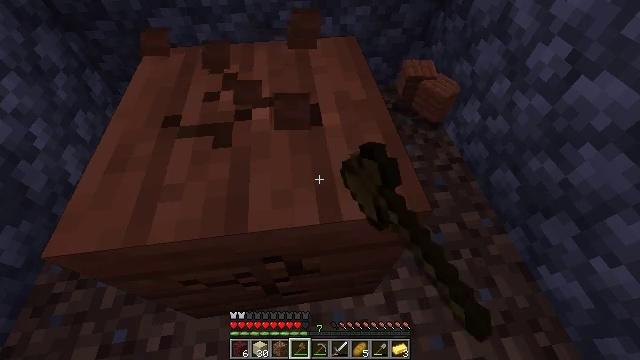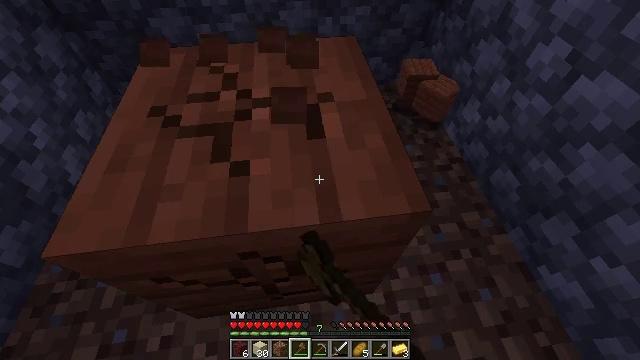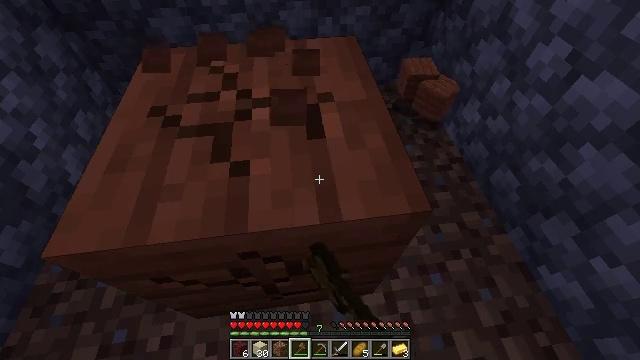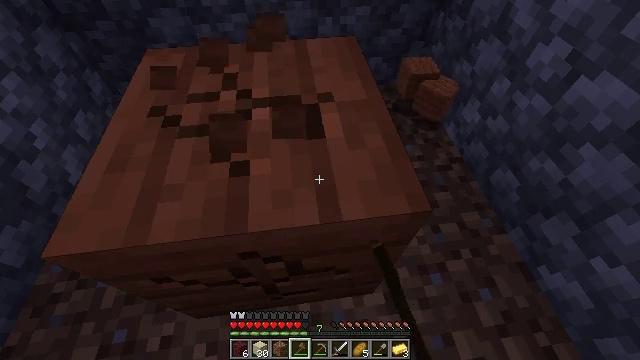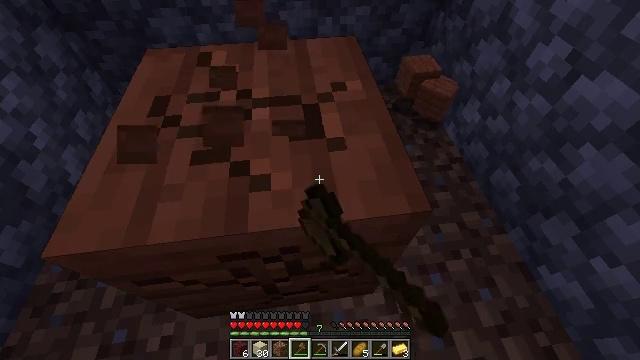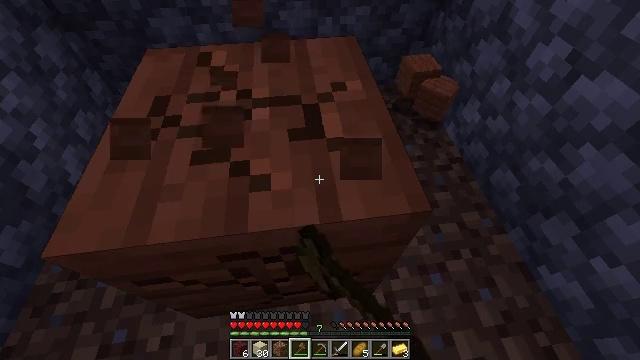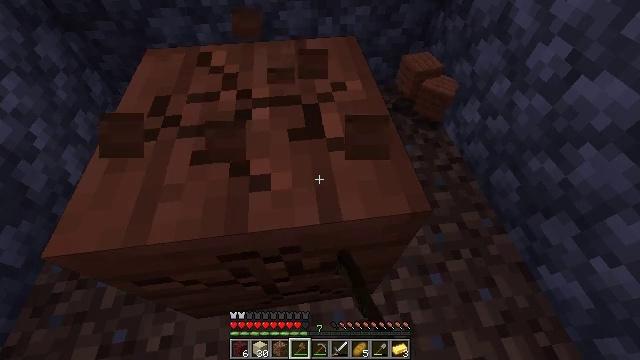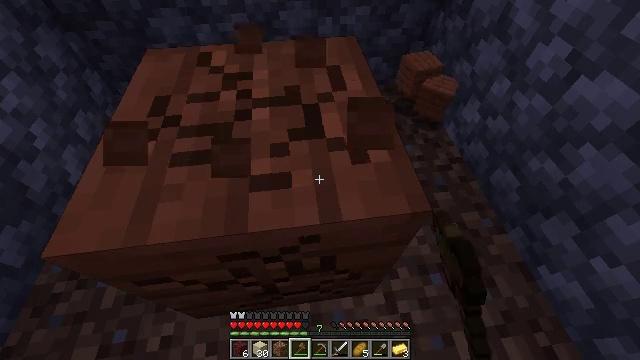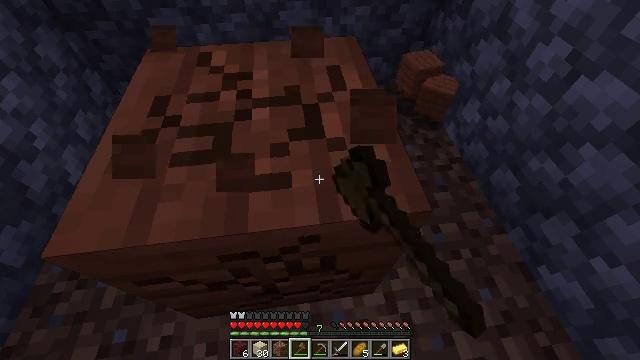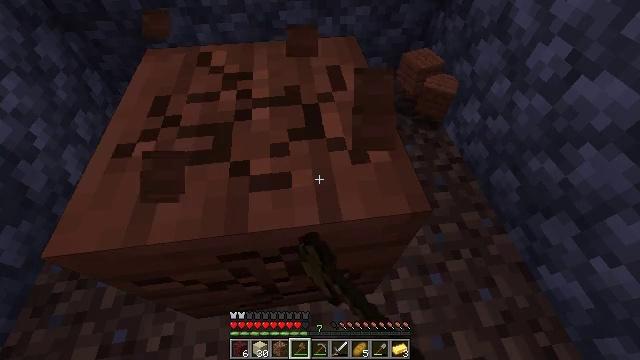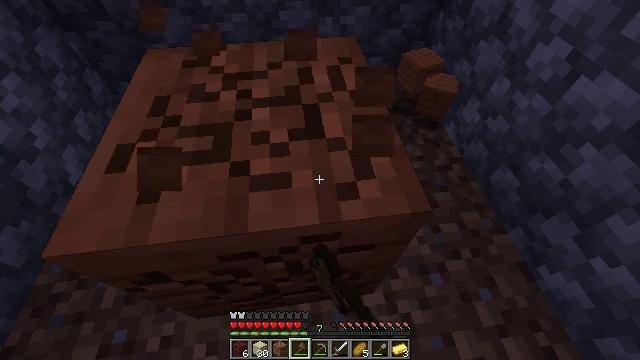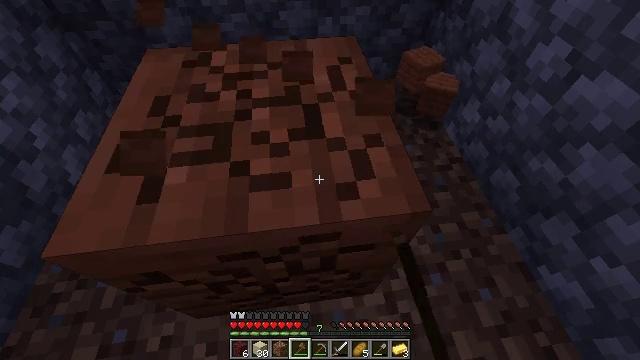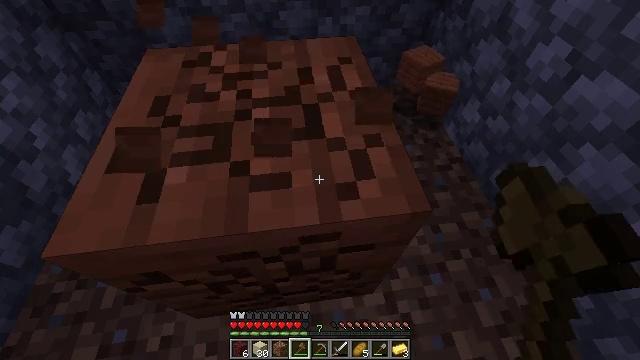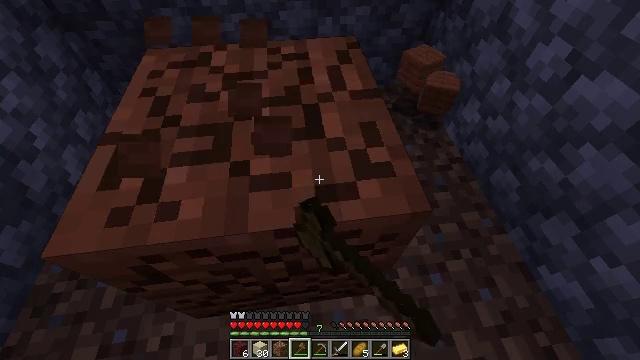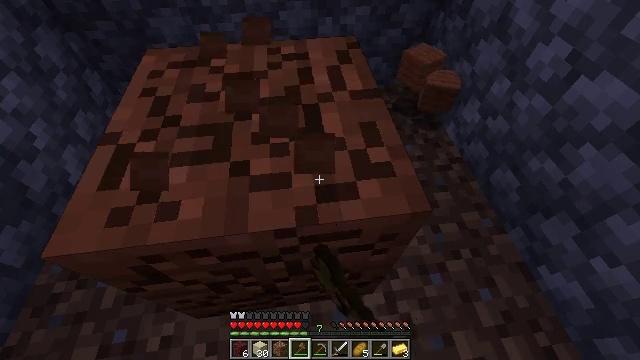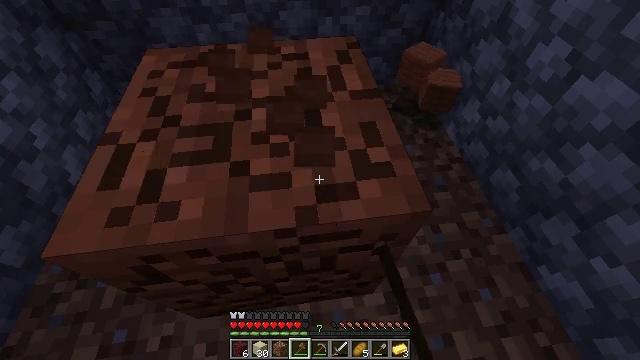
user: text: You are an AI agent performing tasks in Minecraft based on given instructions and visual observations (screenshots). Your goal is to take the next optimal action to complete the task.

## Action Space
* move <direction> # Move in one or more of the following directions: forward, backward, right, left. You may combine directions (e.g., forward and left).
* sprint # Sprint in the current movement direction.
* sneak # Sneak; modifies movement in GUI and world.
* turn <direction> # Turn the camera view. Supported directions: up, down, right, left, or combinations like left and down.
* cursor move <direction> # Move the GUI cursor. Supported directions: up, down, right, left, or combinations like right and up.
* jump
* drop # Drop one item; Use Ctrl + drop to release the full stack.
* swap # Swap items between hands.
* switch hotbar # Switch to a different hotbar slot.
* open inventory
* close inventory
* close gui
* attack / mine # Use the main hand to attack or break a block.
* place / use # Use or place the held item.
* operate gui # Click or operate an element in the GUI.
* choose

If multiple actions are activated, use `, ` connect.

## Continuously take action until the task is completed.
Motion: motion action
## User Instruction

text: Remove acacia planks from a building.
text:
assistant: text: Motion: attack / mine
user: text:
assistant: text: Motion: attack / mine
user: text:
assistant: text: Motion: attack / mine
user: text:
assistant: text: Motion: attack / mine
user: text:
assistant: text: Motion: attack / mine
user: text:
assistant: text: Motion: attack / mine
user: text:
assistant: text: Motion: attack / mine
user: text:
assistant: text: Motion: attack / mine
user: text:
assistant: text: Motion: attack / mine
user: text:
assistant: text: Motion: attack / mine
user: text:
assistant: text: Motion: attack / mine
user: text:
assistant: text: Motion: attack / mine
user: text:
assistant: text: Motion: attack / mine
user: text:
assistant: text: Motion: attack / mine
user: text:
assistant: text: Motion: attack / mine
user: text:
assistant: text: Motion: attack / mine
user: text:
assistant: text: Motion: attack / mine
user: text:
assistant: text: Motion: attack / mine
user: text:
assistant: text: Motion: attack / mine
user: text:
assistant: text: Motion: attack / mine
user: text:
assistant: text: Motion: attack / mine